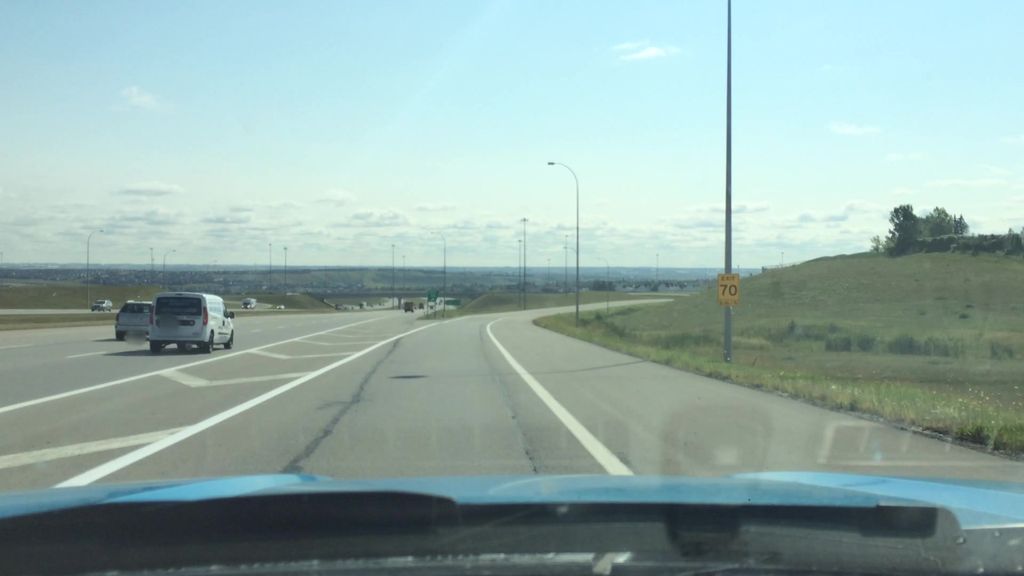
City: calgary